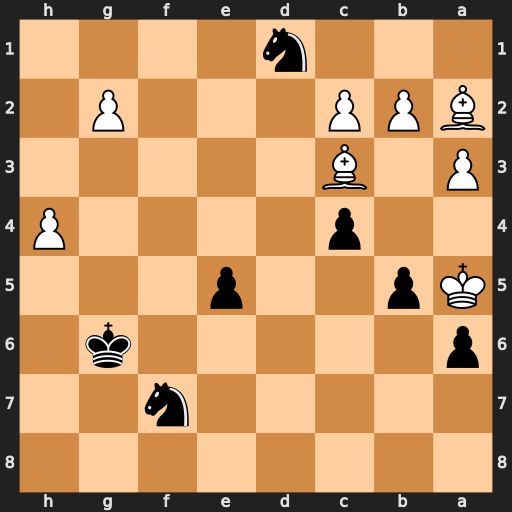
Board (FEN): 8/5n2/p5k1/Kp2p3/2p4P/P1B5/BPP3P1/3n4
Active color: b
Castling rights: -
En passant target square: -
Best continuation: Nxc3 Bxc4 bxc4